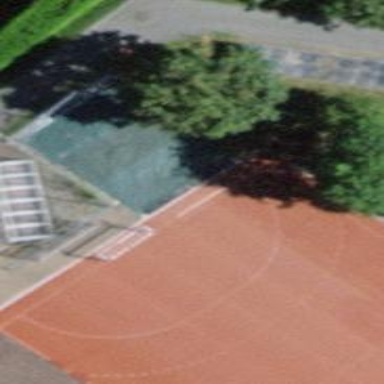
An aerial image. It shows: Athletics sand pitch for leisure land.